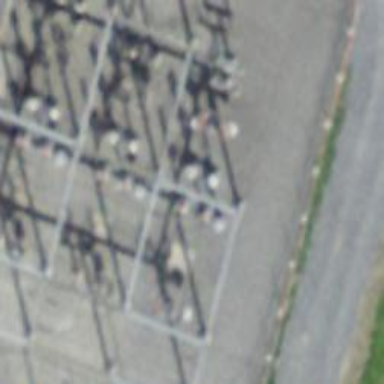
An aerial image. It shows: Power line carrying busbar.